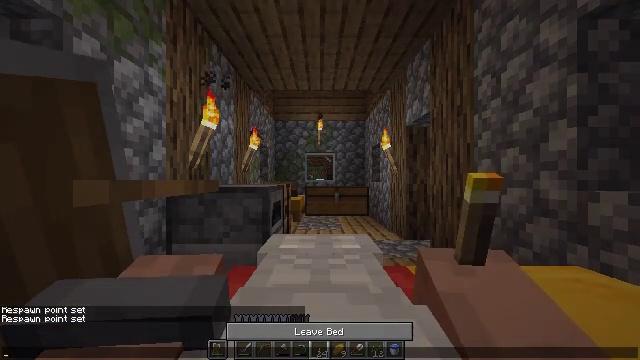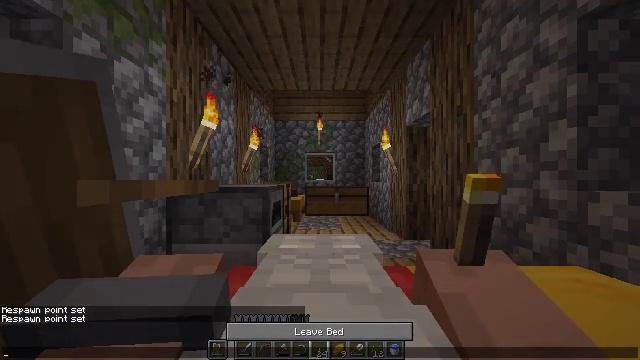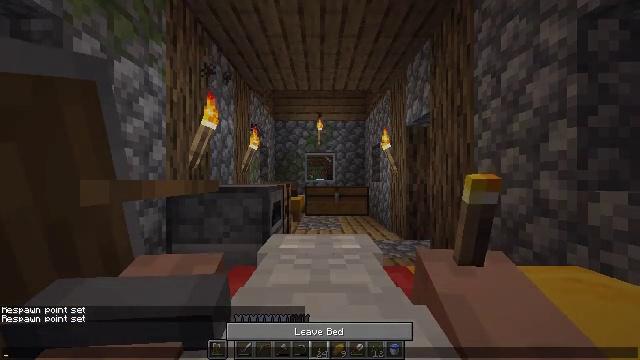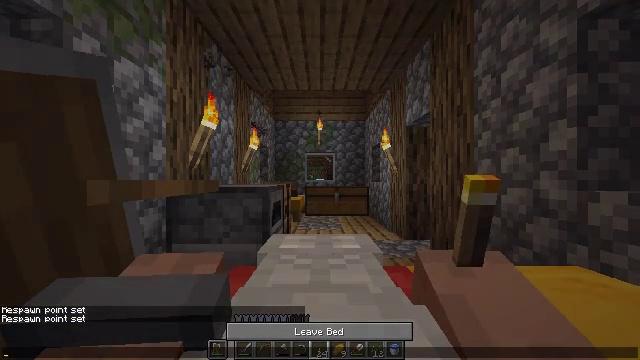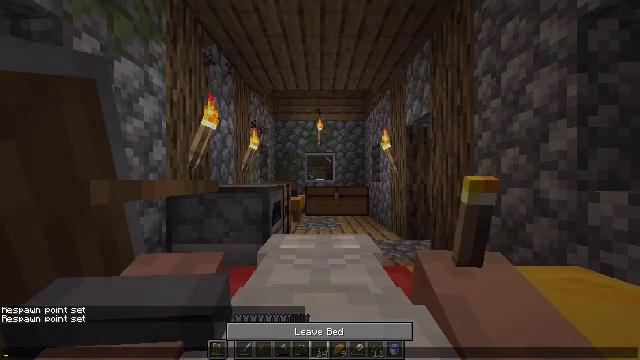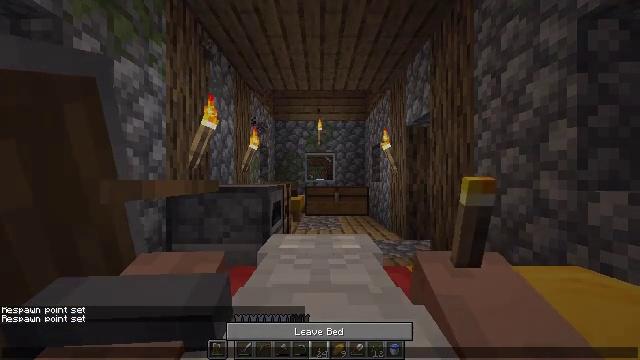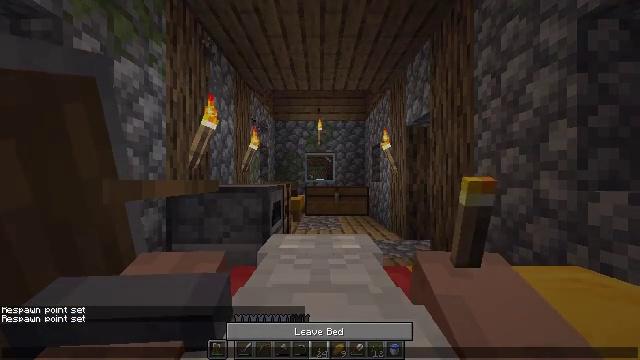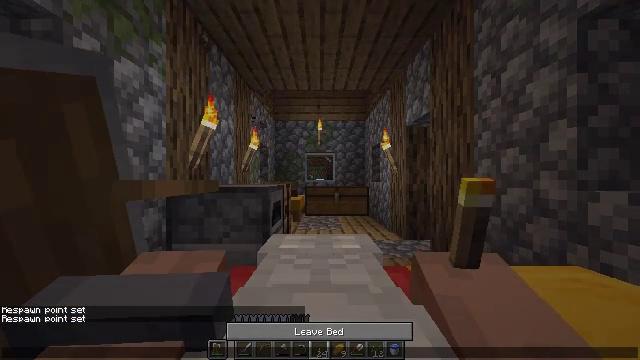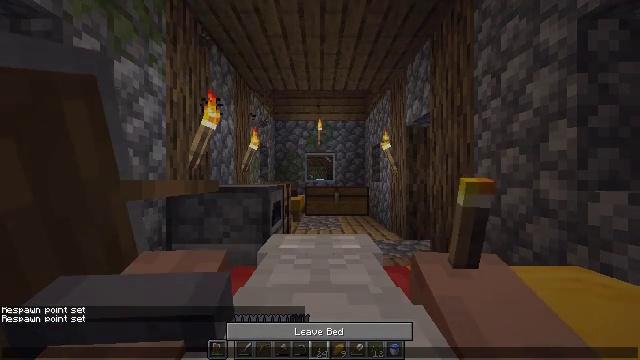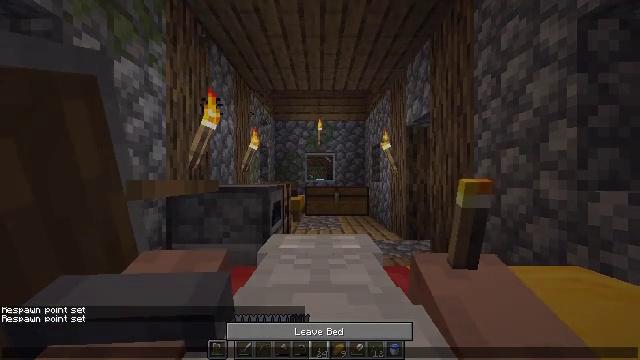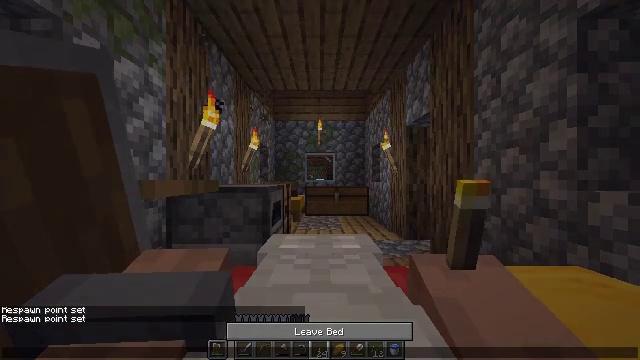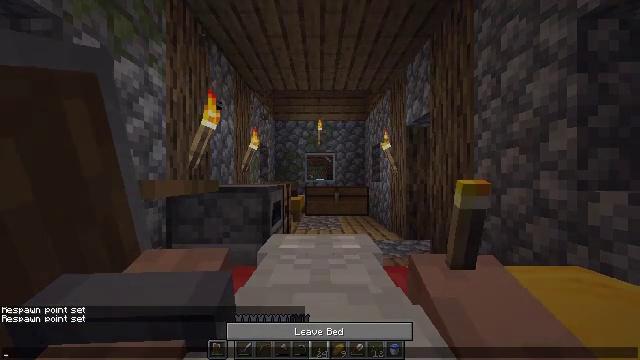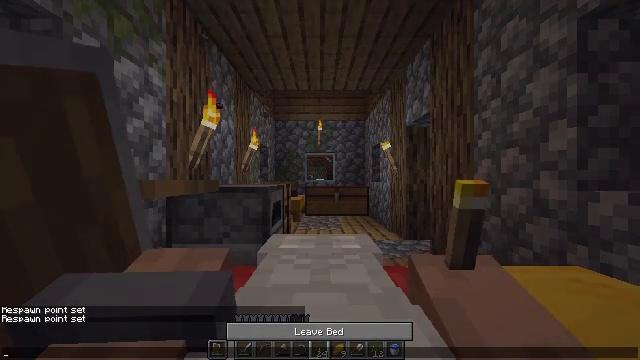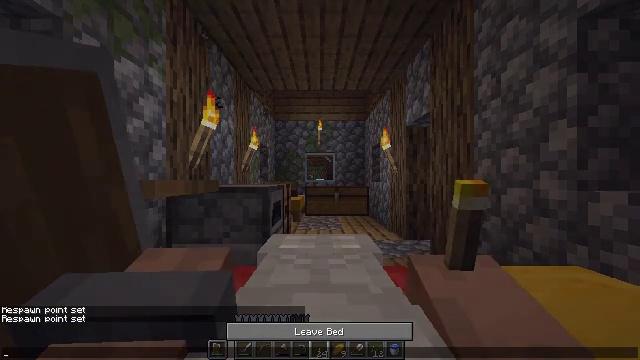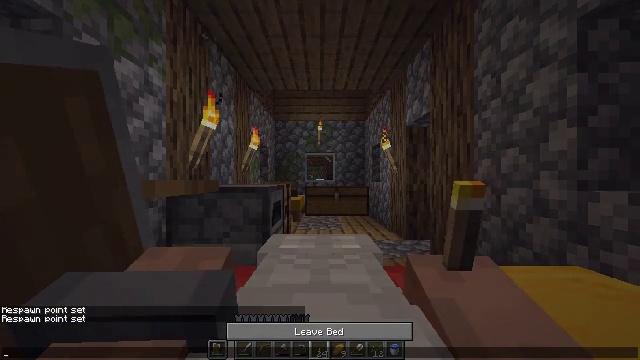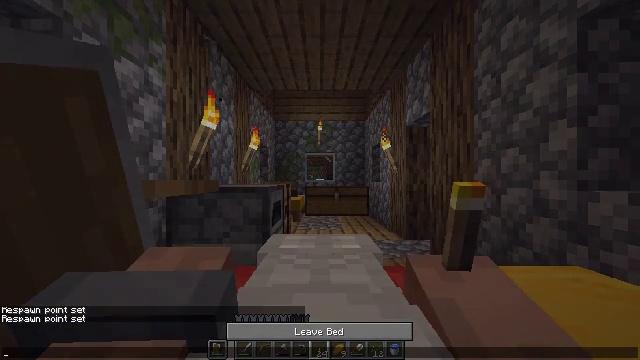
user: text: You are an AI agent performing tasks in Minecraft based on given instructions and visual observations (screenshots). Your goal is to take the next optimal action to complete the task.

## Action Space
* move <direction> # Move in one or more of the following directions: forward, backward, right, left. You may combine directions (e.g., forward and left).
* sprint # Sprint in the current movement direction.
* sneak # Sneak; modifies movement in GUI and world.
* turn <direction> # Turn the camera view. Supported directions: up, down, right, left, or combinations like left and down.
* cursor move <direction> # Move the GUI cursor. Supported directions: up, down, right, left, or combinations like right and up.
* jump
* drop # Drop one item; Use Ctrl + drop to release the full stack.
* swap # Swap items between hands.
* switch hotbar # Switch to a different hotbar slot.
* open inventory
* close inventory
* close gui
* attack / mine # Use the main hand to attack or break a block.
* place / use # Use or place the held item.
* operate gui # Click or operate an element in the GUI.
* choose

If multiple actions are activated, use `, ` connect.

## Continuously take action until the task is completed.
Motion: motion action
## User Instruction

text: Combine wool and wooden planks to make a gray bed.
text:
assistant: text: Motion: no_op
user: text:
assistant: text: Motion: no_op
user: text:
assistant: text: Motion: no_op
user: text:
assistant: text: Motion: no_op
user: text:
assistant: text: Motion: no_op
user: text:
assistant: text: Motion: no_op
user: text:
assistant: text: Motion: no_op
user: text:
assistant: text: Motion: no_op
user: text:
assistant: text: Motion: no_op
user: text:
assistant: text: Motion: no_op
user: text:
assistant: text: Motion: no_op
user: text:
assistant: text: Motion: no_op
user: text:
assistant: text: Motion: no_op
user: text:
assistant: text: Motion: turn right and down
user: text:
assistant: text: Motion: no_op
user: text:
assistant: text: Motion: no_op
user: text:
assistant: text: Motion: no_op
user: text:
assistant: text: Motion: no_op
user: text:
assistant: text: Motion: no_op
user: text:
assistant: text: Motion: no_op
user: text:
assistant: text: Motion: no_op
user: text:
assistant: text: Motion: no_op
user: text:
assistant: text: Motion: no_op
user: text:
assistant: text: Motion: no_op
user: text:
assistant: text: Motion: turn right and down
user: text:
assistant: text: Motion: no_op
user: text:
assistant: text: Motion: no_op
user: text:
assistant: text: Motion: turn right and down
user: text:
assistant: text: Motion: no_op
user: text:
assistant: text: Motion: no_op